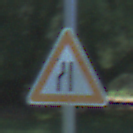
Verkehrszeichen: EinseitigVerengteFahrbahnLinks
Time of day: Midday
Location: Outdoor (Nature)
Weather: Clear
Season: Summer
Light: Natural